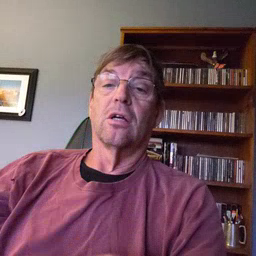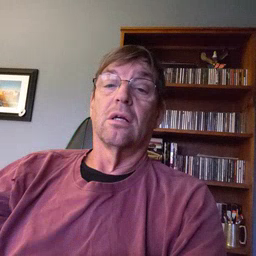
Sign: dryer